Question: I want to add a div to the right of other div which is positioned in the center. As shown in the image:

I have this html so far:
'''
<div id= "top-menu-wrapper">
<div id="top-menu">
</div>
<div id="social">
</div>
</div>
'''
The css:
'''
#header #top-menu {
display : inline-block;
width : 764px;
height : 55px;
margin : auto;
}
#header #social {
display : inline-block;
width : 100px;
height : 55px;
margin-left : 25px;
}
#header #top-menu-wrapper {
display : block;
text-align : center;
margin-bottom : 25px;
}
'''
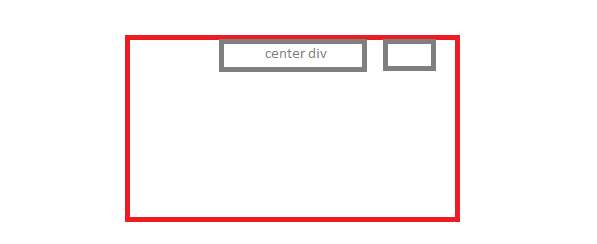
Answer: Since your widths are fixed, just calculate the left offset of each div, and put it as the left margin without using the central alignment.
Or, if your container is fluid, center the problematic div inside a right-floated subcontainer with the width of
'(top container width - central div width) / 2)' (that represents the remaining space at the right)
You'll probably make it look the best if you use the JavaScript window resize listener to recalculate its position on every resize event. (although you'd prefer to use CSS only, I'd suggest JS for the best results)